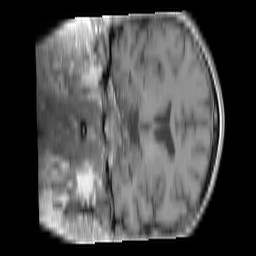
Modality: T1w
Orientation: coronal
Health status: ill
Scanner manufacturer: siemens
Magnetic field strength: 3 T
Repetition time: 0.4 s
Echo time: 0.00272 s